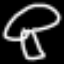
Label: mushroom